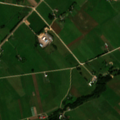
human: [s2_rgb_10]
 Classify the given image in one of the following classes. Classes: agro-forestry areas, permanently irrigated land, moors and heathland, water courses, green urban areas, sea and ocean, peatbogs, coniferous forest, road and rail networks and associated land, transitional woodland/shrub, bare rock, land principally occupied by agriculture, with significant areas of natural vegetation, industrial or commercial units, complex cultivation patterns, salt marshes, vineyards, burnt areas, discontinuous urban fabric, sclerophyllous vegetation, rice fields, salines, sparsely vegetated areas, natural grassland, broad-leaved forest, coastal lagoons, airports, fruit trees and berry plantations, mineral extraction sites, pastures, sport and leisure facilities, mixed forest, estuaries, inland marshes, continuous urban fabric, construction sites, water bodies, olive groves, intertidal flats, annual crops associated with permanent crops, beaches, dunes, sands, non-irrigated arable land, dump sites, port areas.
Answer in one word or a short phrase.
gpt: discontinuous urban fabric, non-irrigated arable land, complex cultivation patterns